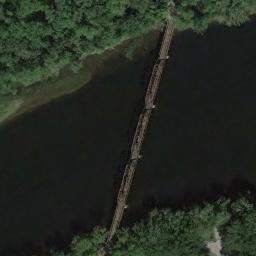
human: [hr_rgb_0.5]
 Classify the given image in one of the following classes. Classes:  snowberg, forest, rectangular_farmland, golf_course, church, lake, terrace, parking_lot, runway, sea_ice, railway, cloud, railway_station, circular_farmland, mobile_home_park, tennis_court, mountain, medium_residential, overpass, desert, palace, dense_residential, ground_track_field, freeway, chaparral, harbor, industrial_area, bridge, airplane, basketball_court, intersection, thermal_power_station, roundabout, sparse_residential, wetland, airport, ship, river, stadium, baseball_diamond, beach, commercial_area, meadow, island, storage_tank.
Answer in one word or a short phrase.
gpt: bridge